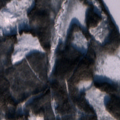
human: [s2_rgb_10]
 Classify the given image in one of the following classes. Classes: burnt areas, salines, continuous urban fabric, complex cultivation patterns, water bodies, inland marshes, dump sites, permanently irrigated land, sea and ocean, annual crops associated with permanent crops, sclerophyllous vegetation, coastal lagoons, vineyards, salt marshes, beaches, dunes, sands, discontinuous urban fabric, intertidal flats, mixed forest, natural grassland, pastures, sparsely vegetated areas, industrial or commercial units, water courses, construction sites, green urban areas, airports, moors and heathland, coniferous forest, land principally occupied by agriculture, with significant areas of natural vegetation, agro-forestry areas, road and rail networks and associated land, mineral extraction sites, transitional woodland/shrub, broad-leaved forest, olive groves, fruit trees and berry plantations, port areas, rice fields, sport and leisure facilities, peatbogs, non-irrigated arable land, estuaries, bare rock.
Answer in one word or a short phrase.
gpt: coniferous forest, transitional woodland/shrub, water bodies